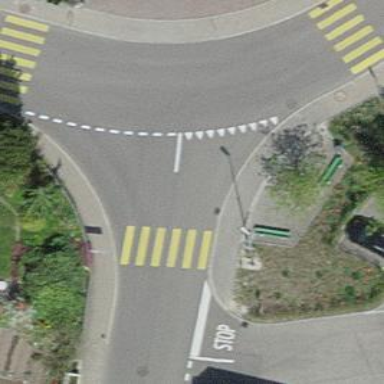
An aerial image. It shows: Zebra crossing on the road.